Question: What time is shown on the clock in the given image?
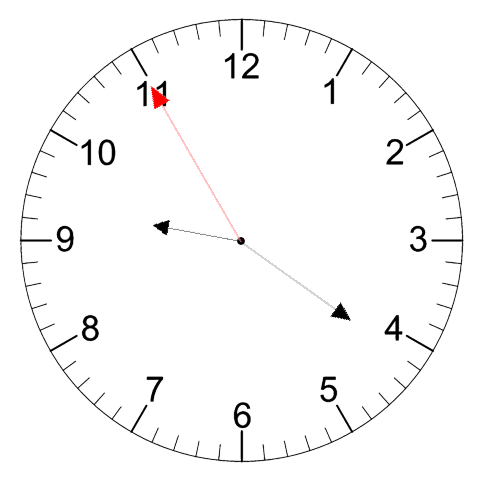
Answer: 09:20:55